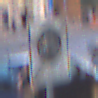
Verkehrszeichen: EndeFahrradstrasse
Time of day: SunriseSunset
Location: Outdoor (Urban)
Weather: Clear
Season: NotSpecified
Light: Natural